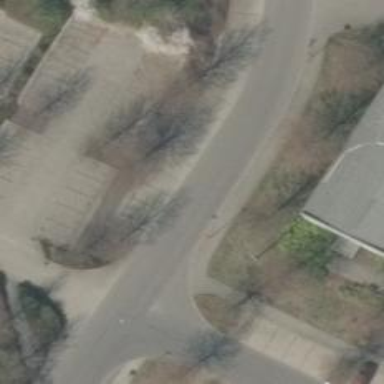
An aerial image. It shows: Residential road with asphalt surface.